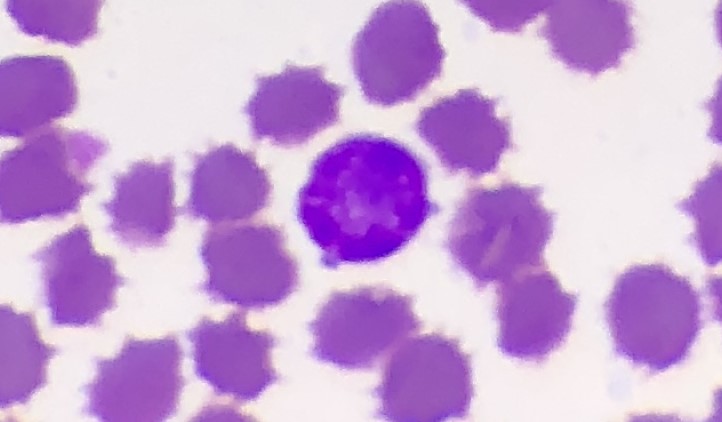
White blood cell type: Lymphocyte